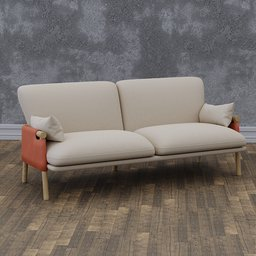
Label: furniture